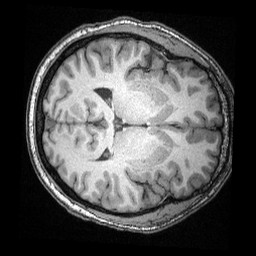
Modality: T1w
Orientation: axial
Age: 34
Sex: male
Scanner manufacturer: siemens
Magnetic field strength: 3 T
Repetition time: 2.4 s
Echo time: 0.00374 s